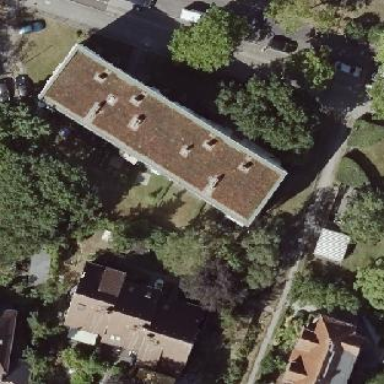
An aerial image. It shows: Flat-roofed apartment building.